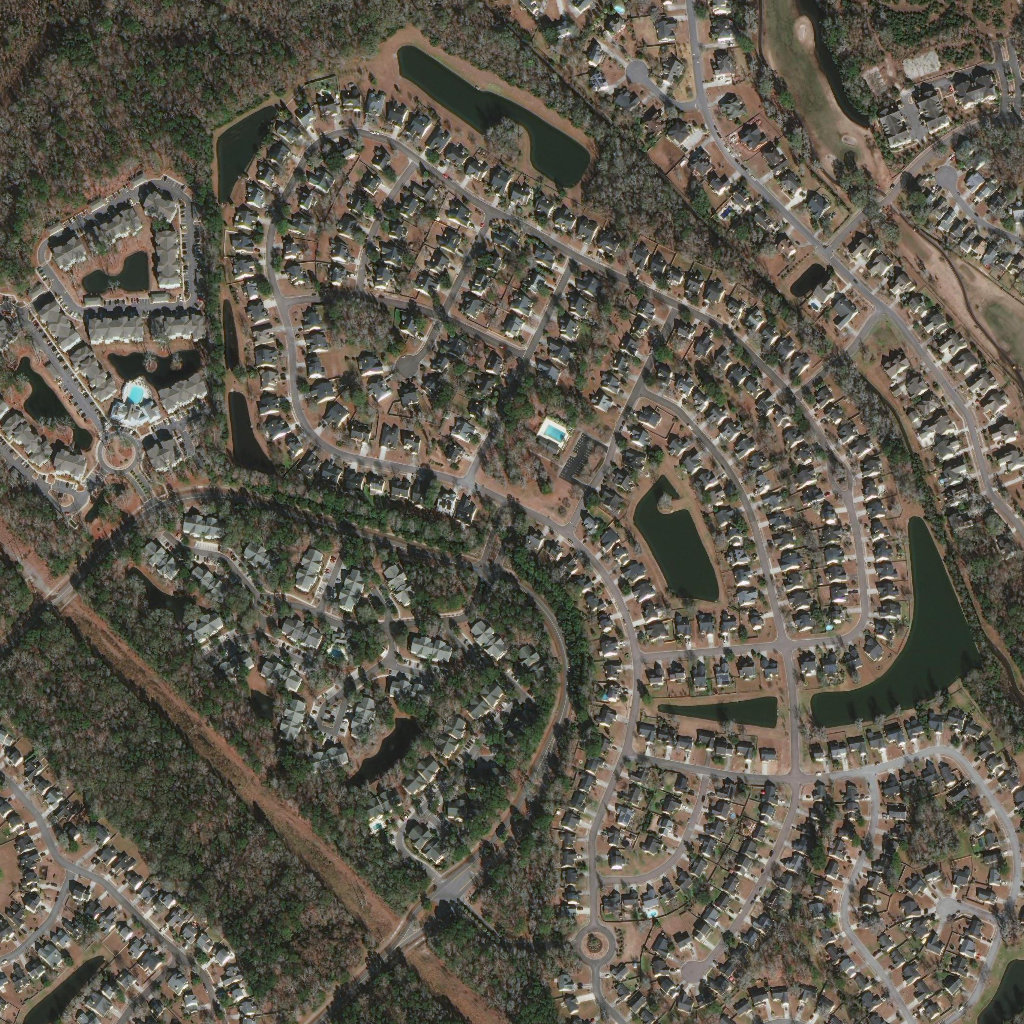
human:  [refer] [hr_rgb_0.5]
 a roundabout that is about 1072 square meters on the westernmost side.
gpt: <box>[[9, 41, 13, 46, 0]]</box>

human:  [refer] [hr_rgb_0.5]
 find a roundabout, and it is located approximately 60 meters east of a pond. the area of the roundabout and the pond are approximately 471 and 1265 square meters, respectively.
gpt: <box>[[24, 57, 27, 60, 0]]</box>

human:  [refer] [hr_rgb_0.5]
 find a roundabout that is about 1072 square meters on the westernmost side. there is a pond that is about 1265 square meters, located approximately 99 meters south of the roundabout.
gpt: <box>[[9, 41, 13, 46, 0]]</box>